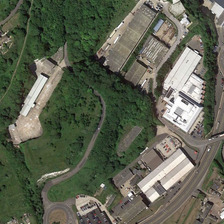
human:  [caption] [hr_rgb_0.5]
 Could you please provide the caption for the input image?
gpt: many green trees and several buildings are in an industrial area .

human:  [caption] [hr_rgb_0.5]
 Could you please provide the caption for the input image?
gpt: many green trees and several buildings are in an industrial area .

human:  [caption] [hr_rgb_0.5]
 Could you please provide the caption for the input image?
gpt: many green trees and several buildings are in an industrial area .

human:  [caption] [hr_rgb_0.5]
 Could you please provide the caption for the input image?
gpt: many green trees and several buildings are in an industrial area .

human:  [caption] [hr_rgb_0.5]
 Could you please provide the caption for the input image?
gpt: many green trees and several buildings are in an industrial area .